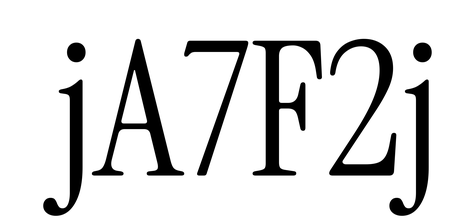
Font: InstrumentSerif-Regular